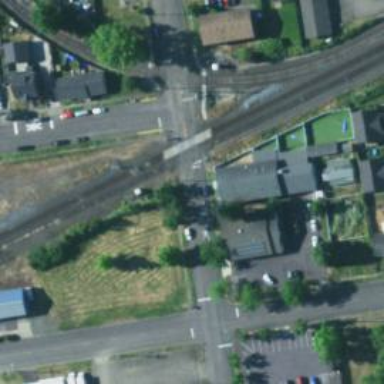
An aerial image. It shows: Level crossing with lights at railway intersection.